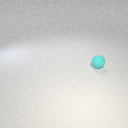
small cyan rubber sphere